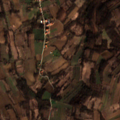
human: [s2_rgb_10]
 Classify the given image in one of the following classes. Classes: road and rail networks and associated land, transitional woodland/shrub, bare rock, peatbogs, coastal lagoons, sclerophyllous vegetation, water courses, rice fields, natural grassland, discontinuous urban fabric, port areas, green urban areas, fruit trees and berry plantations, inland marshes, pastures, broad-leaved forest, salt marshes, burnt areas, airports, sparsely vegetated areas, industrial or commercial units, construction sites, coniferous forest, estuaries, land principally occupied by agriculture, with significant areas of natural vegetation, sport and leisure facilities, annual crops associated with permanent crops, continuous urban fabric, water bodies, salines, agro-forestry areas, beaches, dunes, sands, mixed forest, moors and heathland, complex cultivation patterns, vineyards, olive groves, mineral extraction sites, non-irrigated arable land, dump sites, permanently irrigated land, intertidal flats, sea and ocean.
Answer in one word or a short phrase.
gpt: discontinuous urban fabric, complex cultivation patterns, land principally occupied by agriculture, with significant areas of natural vegetation, broad-leaved forest